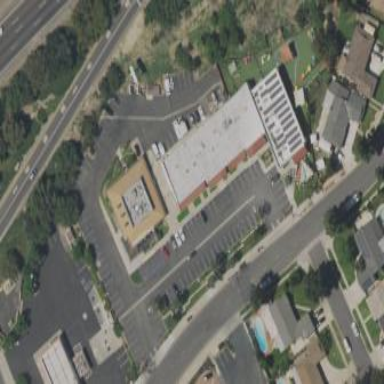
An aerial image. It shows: Commercial building.